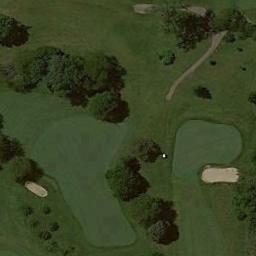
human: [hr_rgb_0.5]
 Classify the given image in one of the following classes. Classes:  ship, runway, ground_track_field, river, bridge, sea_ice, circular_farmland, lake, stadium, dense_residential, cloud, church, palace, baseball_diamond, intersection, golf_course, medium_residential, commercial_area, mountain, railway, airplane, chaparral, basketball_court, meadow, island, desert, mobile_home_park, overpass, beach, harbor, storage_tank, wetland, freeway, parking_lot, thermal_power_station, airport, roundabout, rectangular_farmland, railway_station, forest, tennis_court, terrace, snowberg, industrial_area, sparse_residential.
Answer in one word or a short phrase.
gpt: golf_course